Aerial crown-view tile of a tropical tree (Barro Colorado Island, Panama), acquired 20250414:
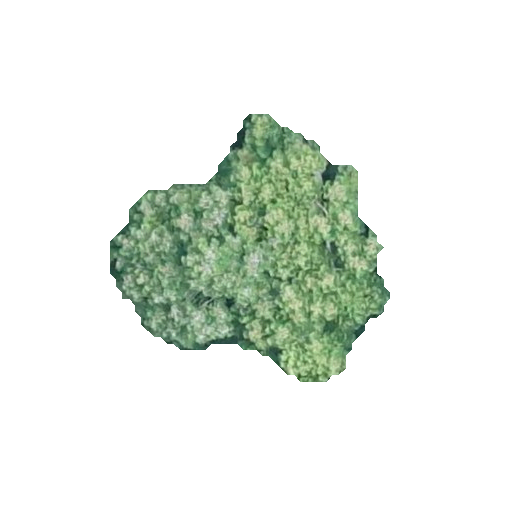
Species: Jacaranda copaia
GBIF accepted scientific name: Jacaranda copaia
Crown area: 69.708 m²